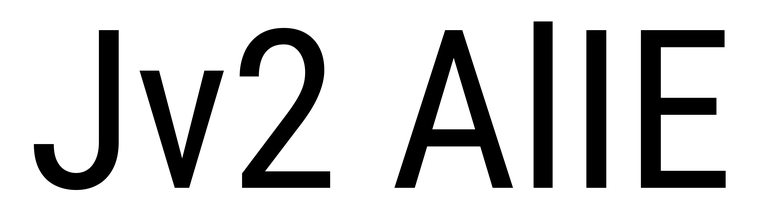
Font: Roboto_Condensed_Regular